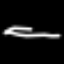
Label: pencil